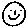
Label: smiley face